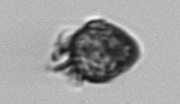
Label: Ciliophora